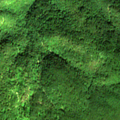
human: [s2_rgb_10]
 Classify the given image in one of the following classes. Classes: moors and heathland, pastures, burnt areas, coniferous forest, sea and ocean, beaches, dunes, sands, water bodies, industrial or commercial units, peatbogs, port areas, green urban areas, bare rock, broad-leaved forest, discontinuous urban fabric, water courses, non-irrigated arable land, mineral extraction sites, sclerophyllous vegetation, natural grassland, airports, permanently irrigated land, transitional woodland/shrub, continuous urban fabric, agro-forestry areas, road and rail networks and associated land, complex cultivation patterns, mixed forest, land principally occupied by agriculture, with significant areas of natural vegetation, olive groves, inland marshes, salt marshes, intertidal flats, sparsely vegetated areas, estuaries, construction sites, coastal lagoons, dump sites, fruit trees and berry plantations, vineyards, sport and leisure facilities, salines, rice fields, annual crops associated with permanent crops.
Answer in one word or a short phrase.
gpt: broad-leaved forest